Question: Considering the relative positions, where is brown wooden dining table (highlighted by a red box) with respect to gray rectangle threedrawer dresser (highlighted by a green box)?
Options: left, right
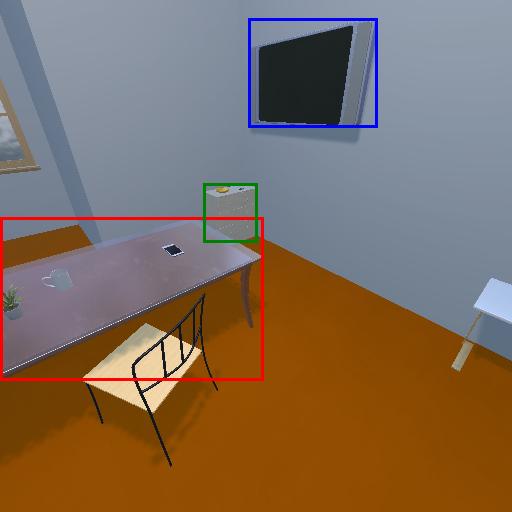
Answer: left